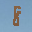
Label: 8